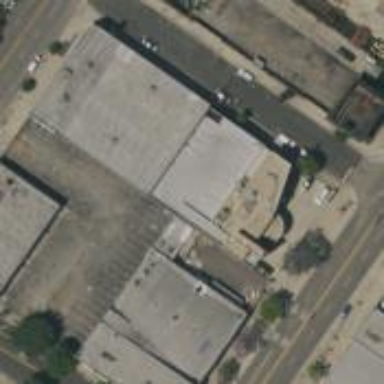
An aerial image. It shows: Industrial building.